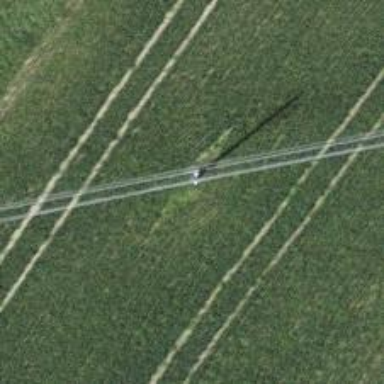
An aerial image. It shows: Power pole.